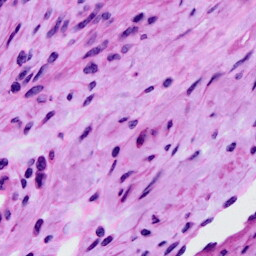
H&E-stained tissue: Cervix